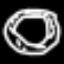
Label: donut